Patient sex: F
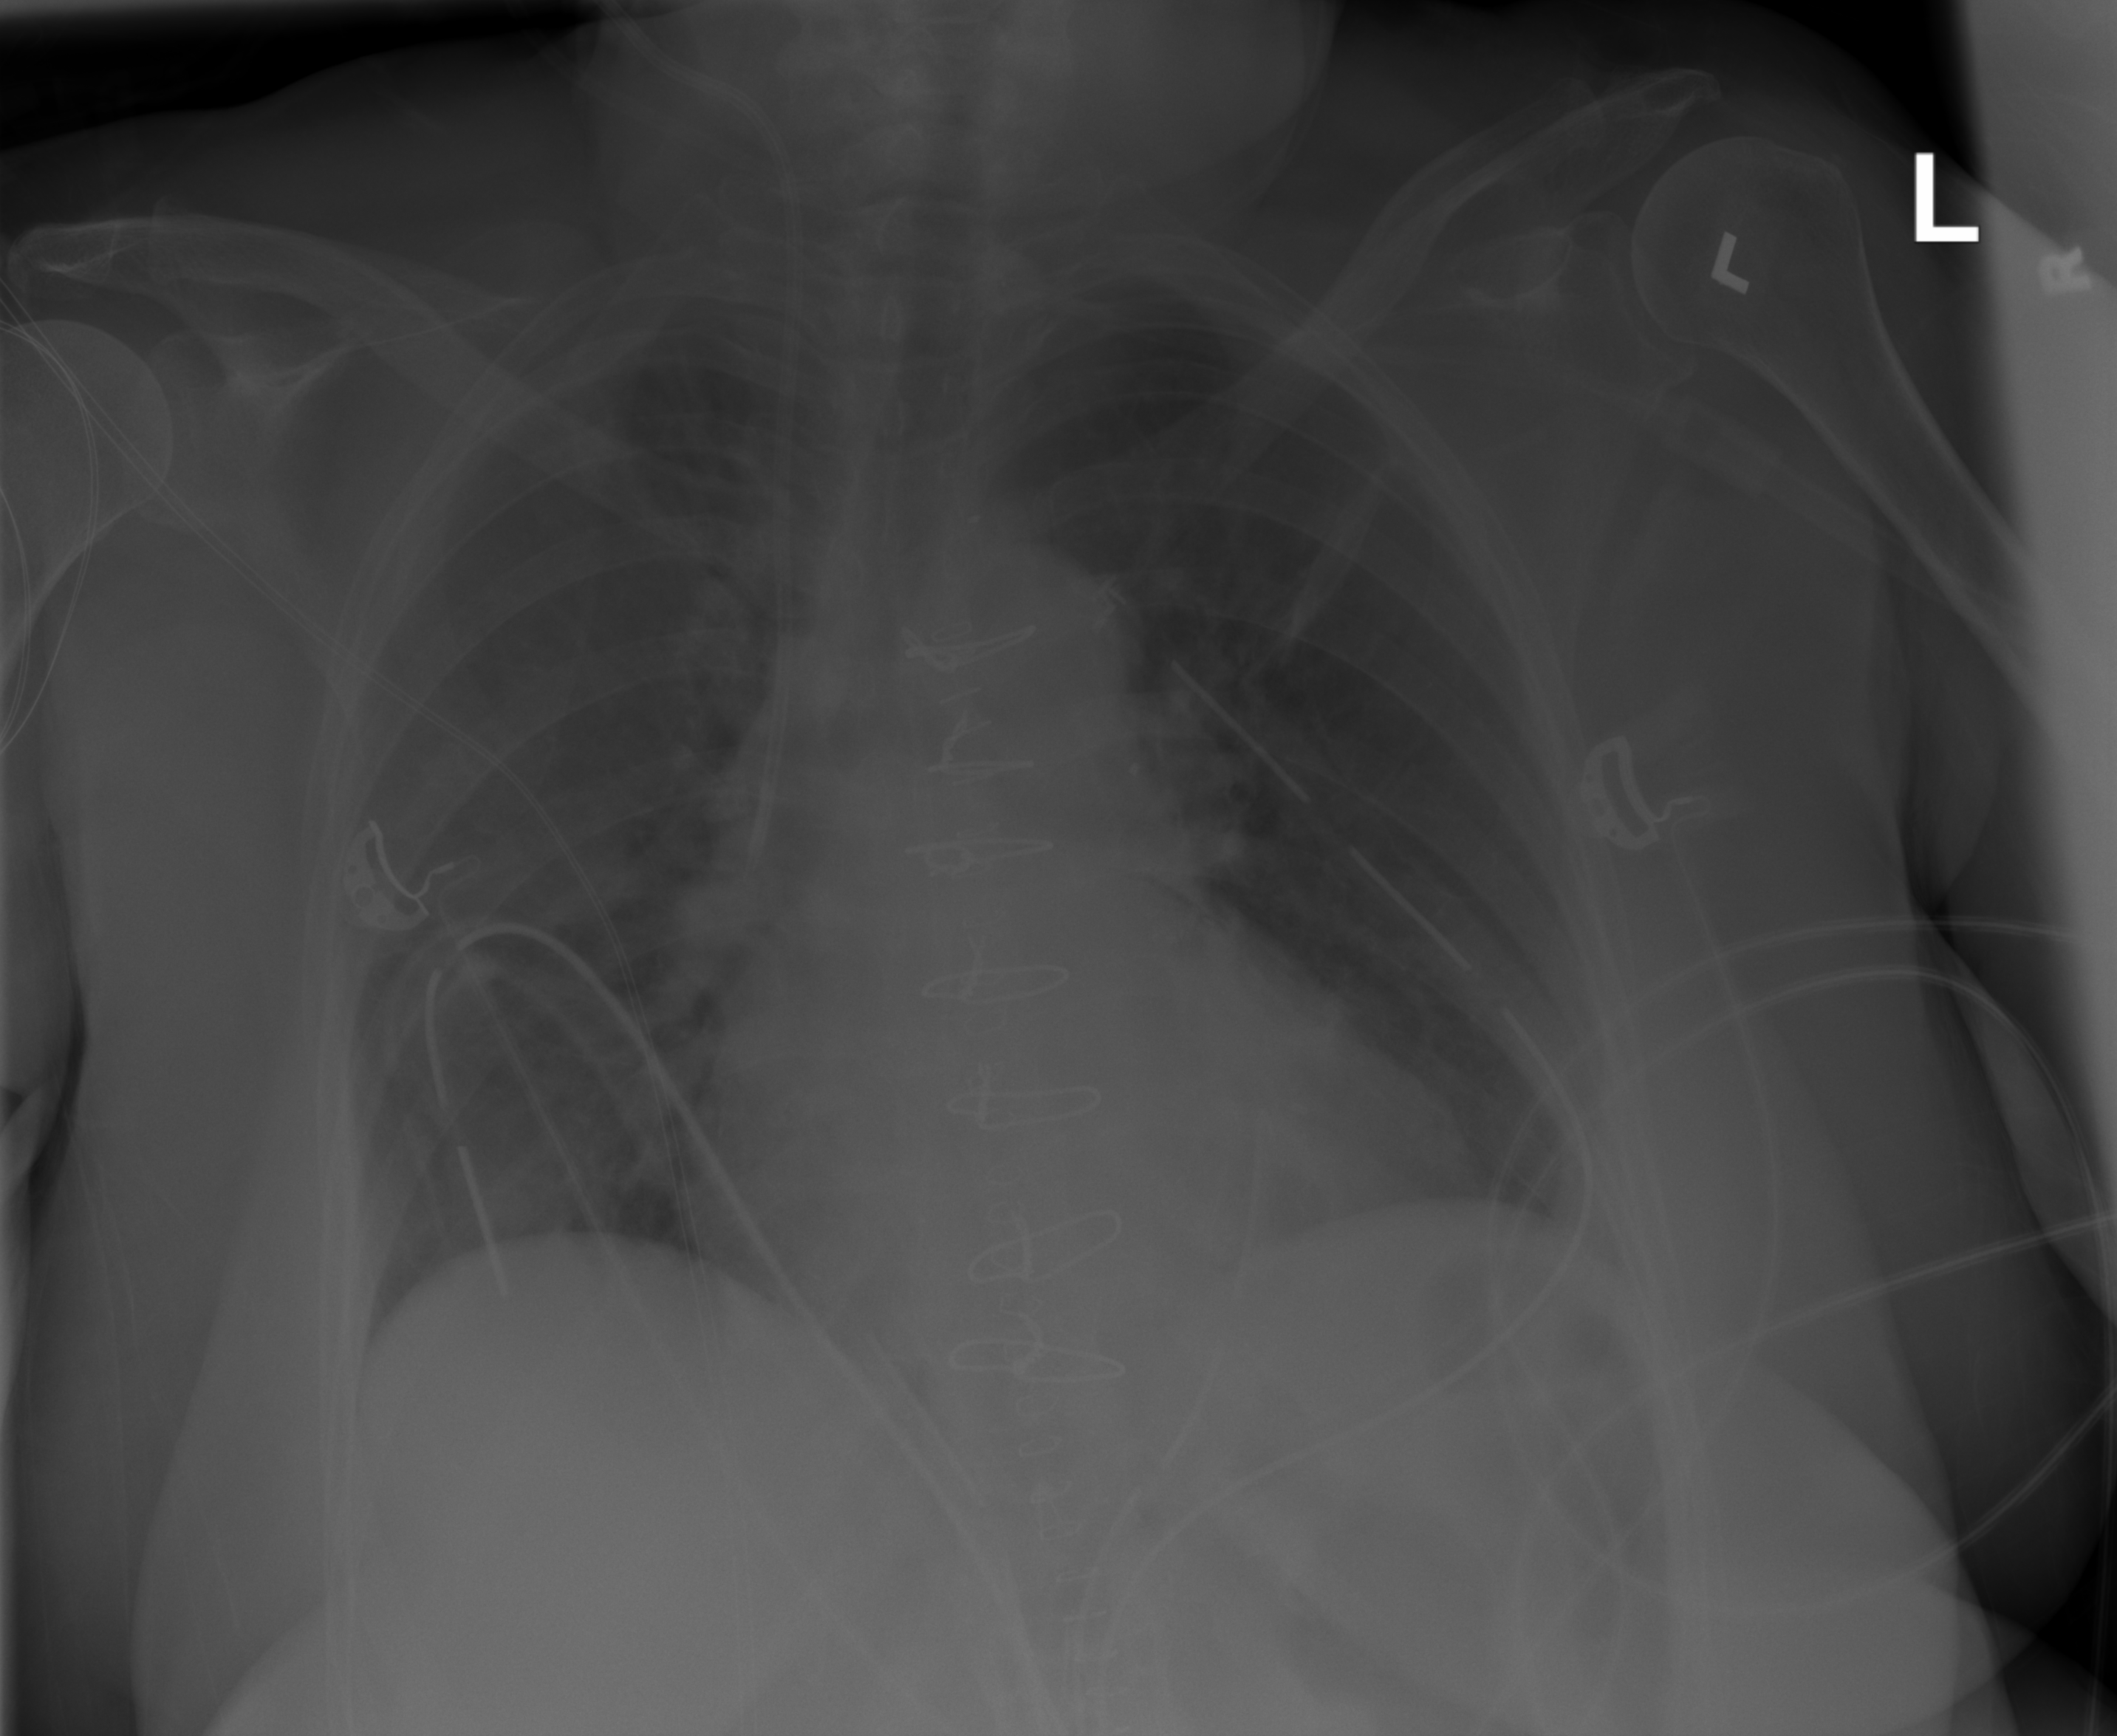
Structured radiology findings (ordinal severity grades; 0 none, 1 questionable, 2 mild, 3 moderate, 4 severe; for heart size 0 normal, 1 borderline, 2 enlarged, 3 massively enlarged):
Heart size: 1
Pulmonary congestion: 2
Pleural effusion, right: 0
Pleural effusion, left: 0
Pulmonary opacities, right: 1
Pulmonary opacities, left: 0
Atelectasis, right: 0
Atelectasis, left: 2